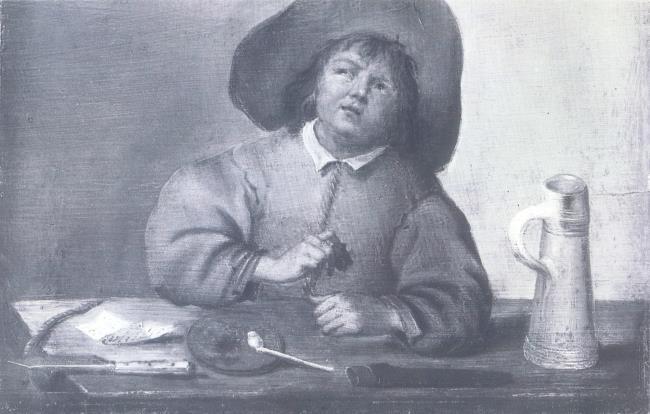
Title: Young man wit a pipe at a table
Artist: Anthonie Crussens
Earliest date: 1645
Latest date: 1665
Genre: painting
Iconography: Tobacco
Keywords: one human figure, hat, table, pipe, smoking (activity), jug (vessel)